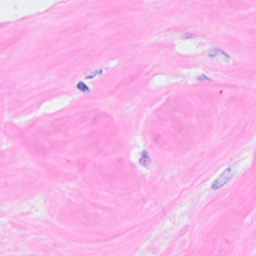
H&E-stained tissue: Breast